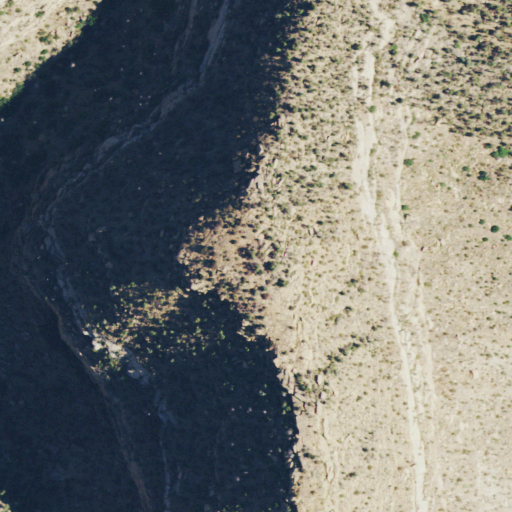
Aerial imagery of mountain in Colorado named Moccasin Head containing shrub and evergreen forest